Question: I'm thinking about how can I implement 'onfocus' and 'onblur' effects in my input field in JSF 2.0.

I do the following in HTML:
'''
<input type="text" name="name" id="name" size="30" value="Name (required)"
onblur="if (this.value == ''){this.value = 'Name (required)'; }"
onfocus="if (this.value == 'Name (required)') {this.value = ''; }"
class="text-input" />
'''
Now I'm wondering how I could do this in JSF 2.0. Does anyone have an idea?
I'm trying the attribute 'onblur' and 'onfocus' but still nothing appearing in my input field.
'''
<h:inputText onblur="Nome" onfocus="" ></h:inputText>
'''
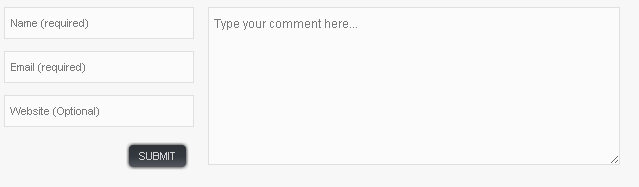
Answer: You can just use the same attributes as your HTML sample. The following piece of code works just fine:
'''
<h:inputText id="name" value="Name (required)"
onblur="if (this.value == ''){this.value = 'Name (required)'; }"
onfocus="if (this.value == 'Name (required)') {this.value = ''; }" />
'''